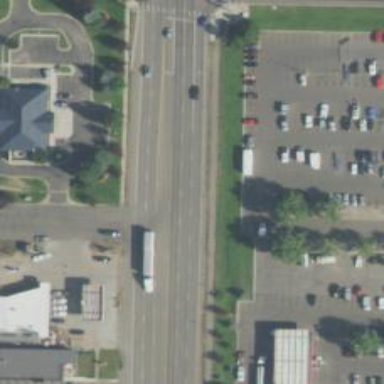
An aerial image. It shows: Primary highway with asphalt surface and grade1 tracktype. There is sidewalk on the left side.